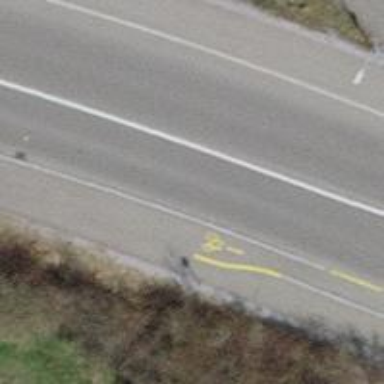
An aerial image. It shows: Tertiary road with asphalt surface. There is separate sidewalk along the road.